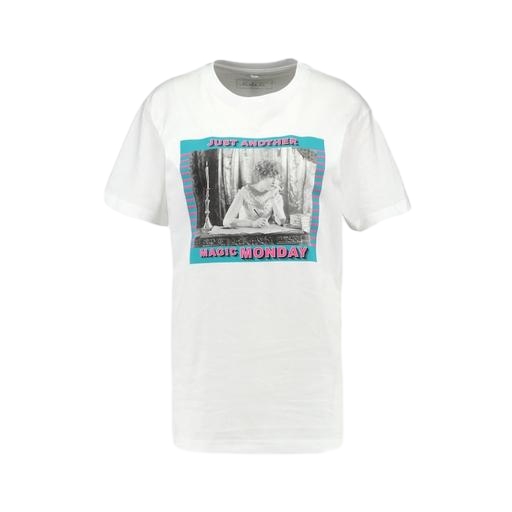
blue monday morning shirt, graphic t-shirt, one t-shirt, white background